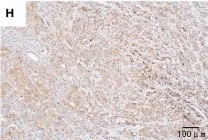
Pathological outcomes of the patient. (x100): Immunohistochemistry staining revealed tumor cells expressing CK7, CK8/18, CK19 (with weak positivity), AFP, and ,Glypican-3, respectively.
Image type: pathology (immunostaining)